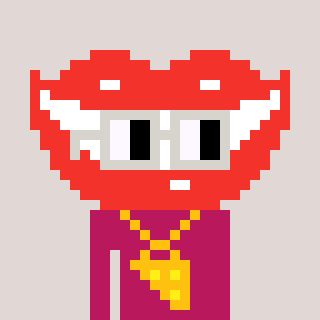
a pixel art character with square light gray glasses, a smile-shaped head and a darkpink-colored body on a warm background